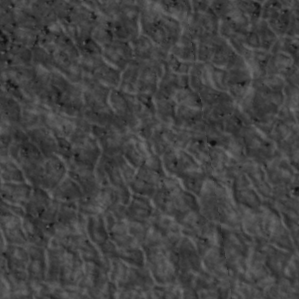
Label: non_frost